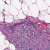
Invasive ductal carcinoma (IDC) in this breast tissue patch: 1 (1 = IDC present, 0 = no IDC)